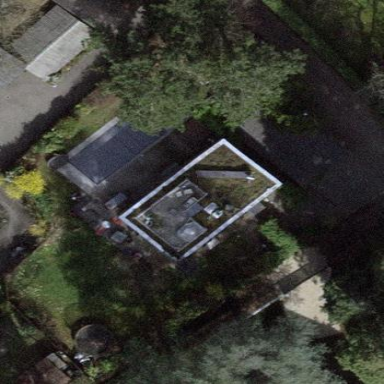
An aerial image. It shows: Garden enclosed by fence.